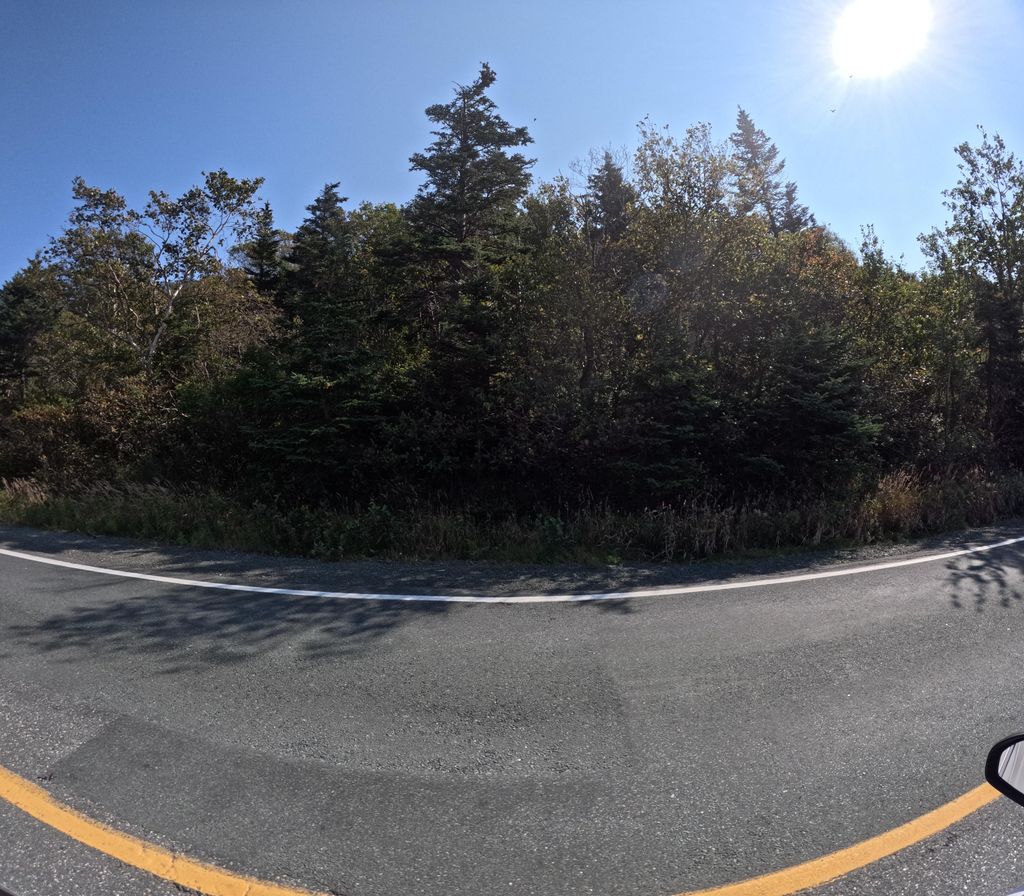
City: st_johns